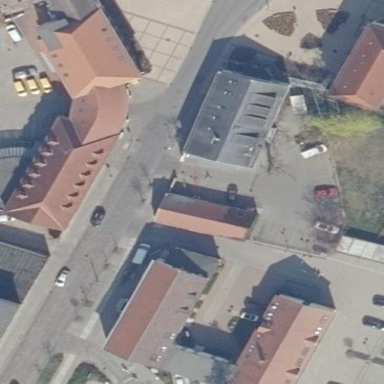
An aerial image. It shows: Parking area with surface made of sett.